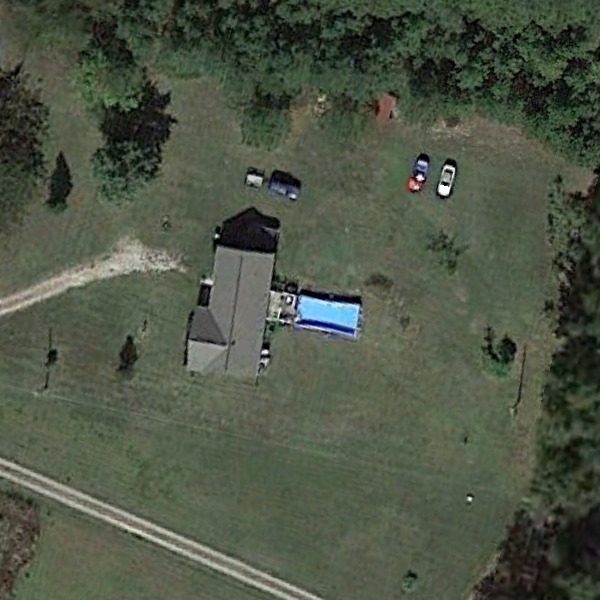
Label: SparseResidential